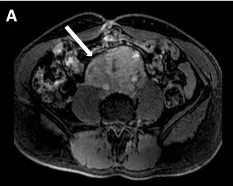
Magnetic resonance imaging findings: (A) Postgadolinium fat-saturation axial T1 weighted images reveal an extensive retroperitoneal mass, which measures 9.0 x 8.6 x 6.0 cm and involves the inferior portion of the vein inferior vena cava, inferior mesenteric artery, and infrarenal aorta.
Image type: radiology (mri)